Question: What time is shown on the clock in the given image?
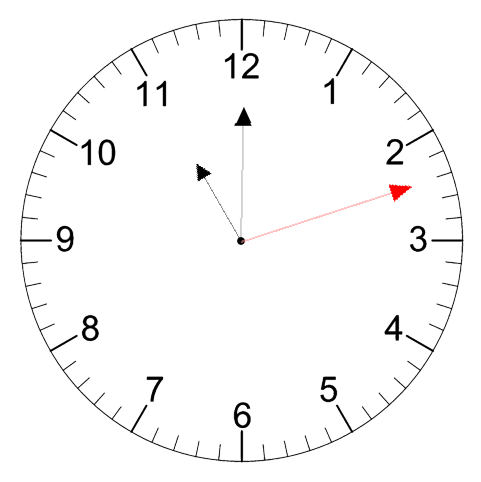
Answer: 11:00:12